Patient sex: F
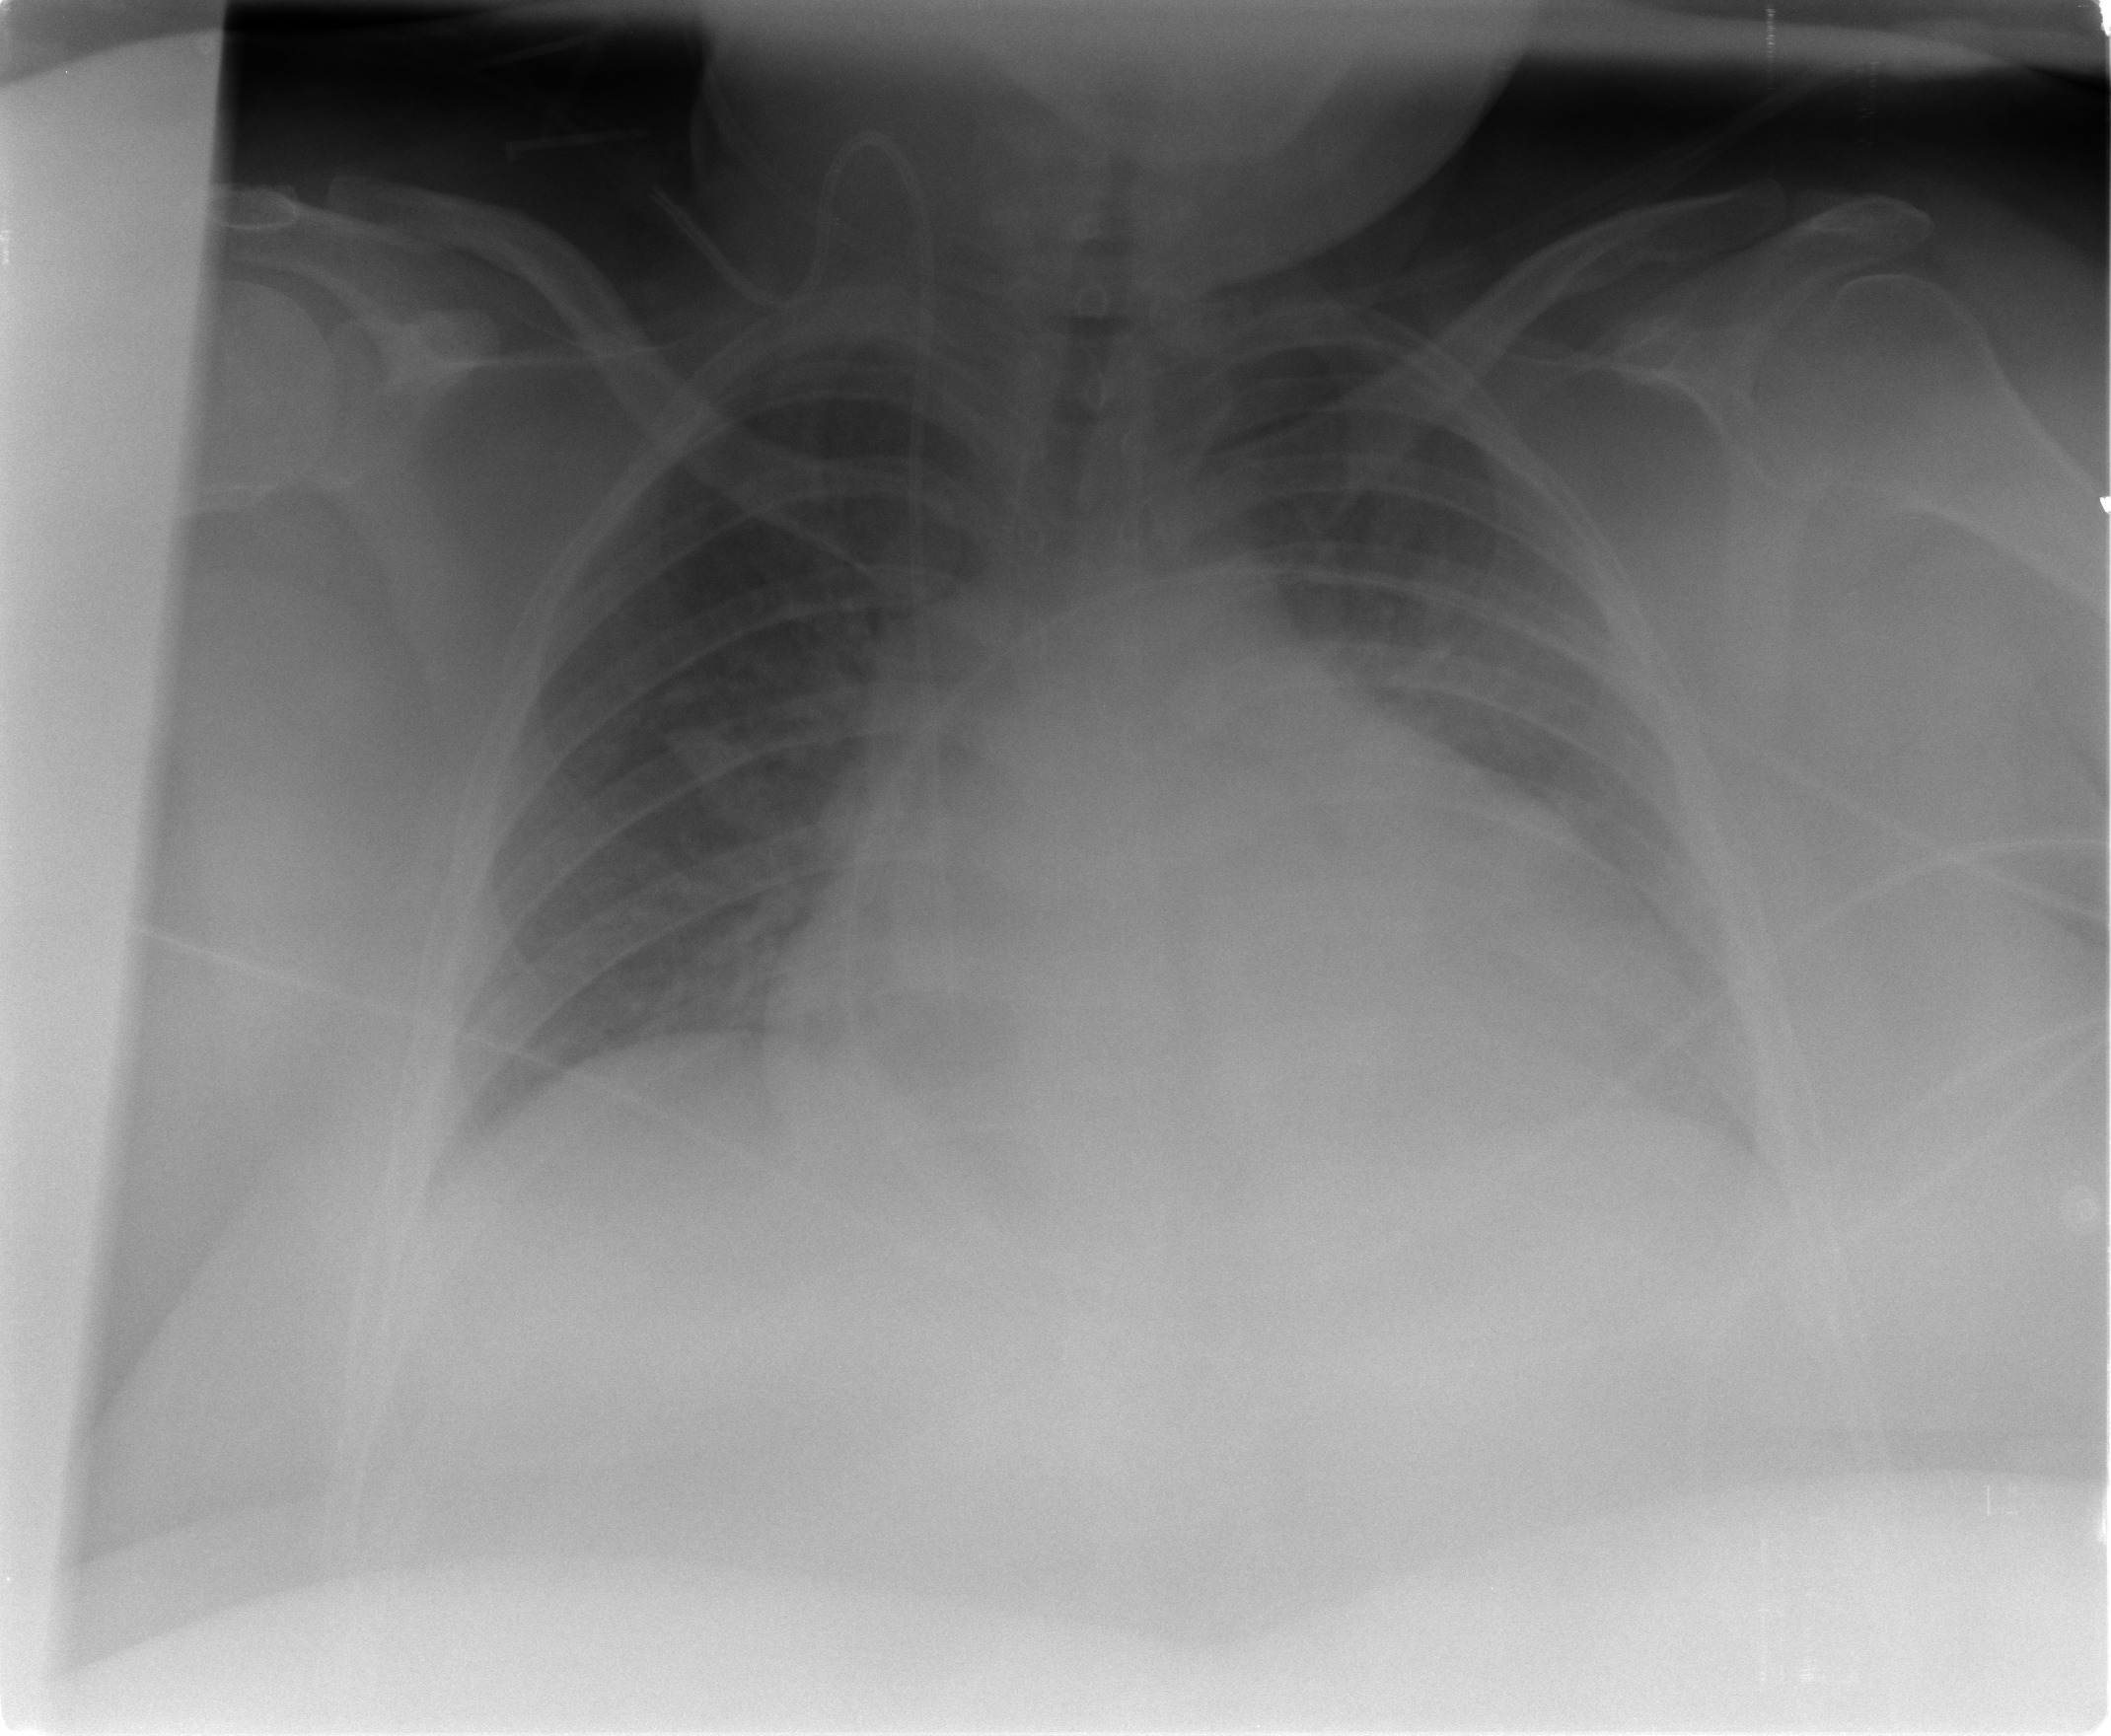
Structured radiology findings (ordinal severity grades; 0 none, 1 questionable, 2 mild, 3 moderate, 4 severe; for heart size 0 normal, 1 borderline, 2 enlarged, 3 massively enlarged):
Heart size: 2
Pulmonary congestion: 1
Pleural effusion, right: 0
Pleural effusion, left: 0
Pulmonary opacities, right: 0
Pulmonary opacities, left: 0
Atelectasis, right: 0
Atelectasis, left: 0